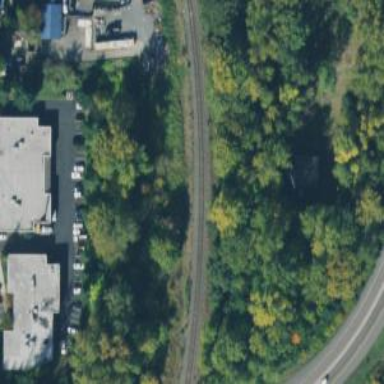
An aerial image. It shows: Abandoned railway.